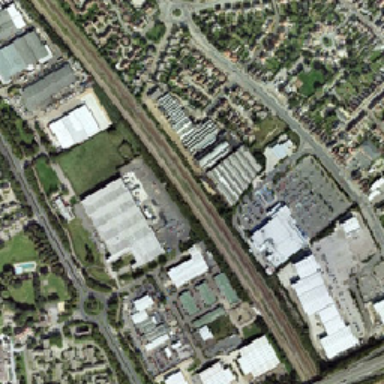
There is a huge industrial zone on both sides of the road .